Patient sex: F
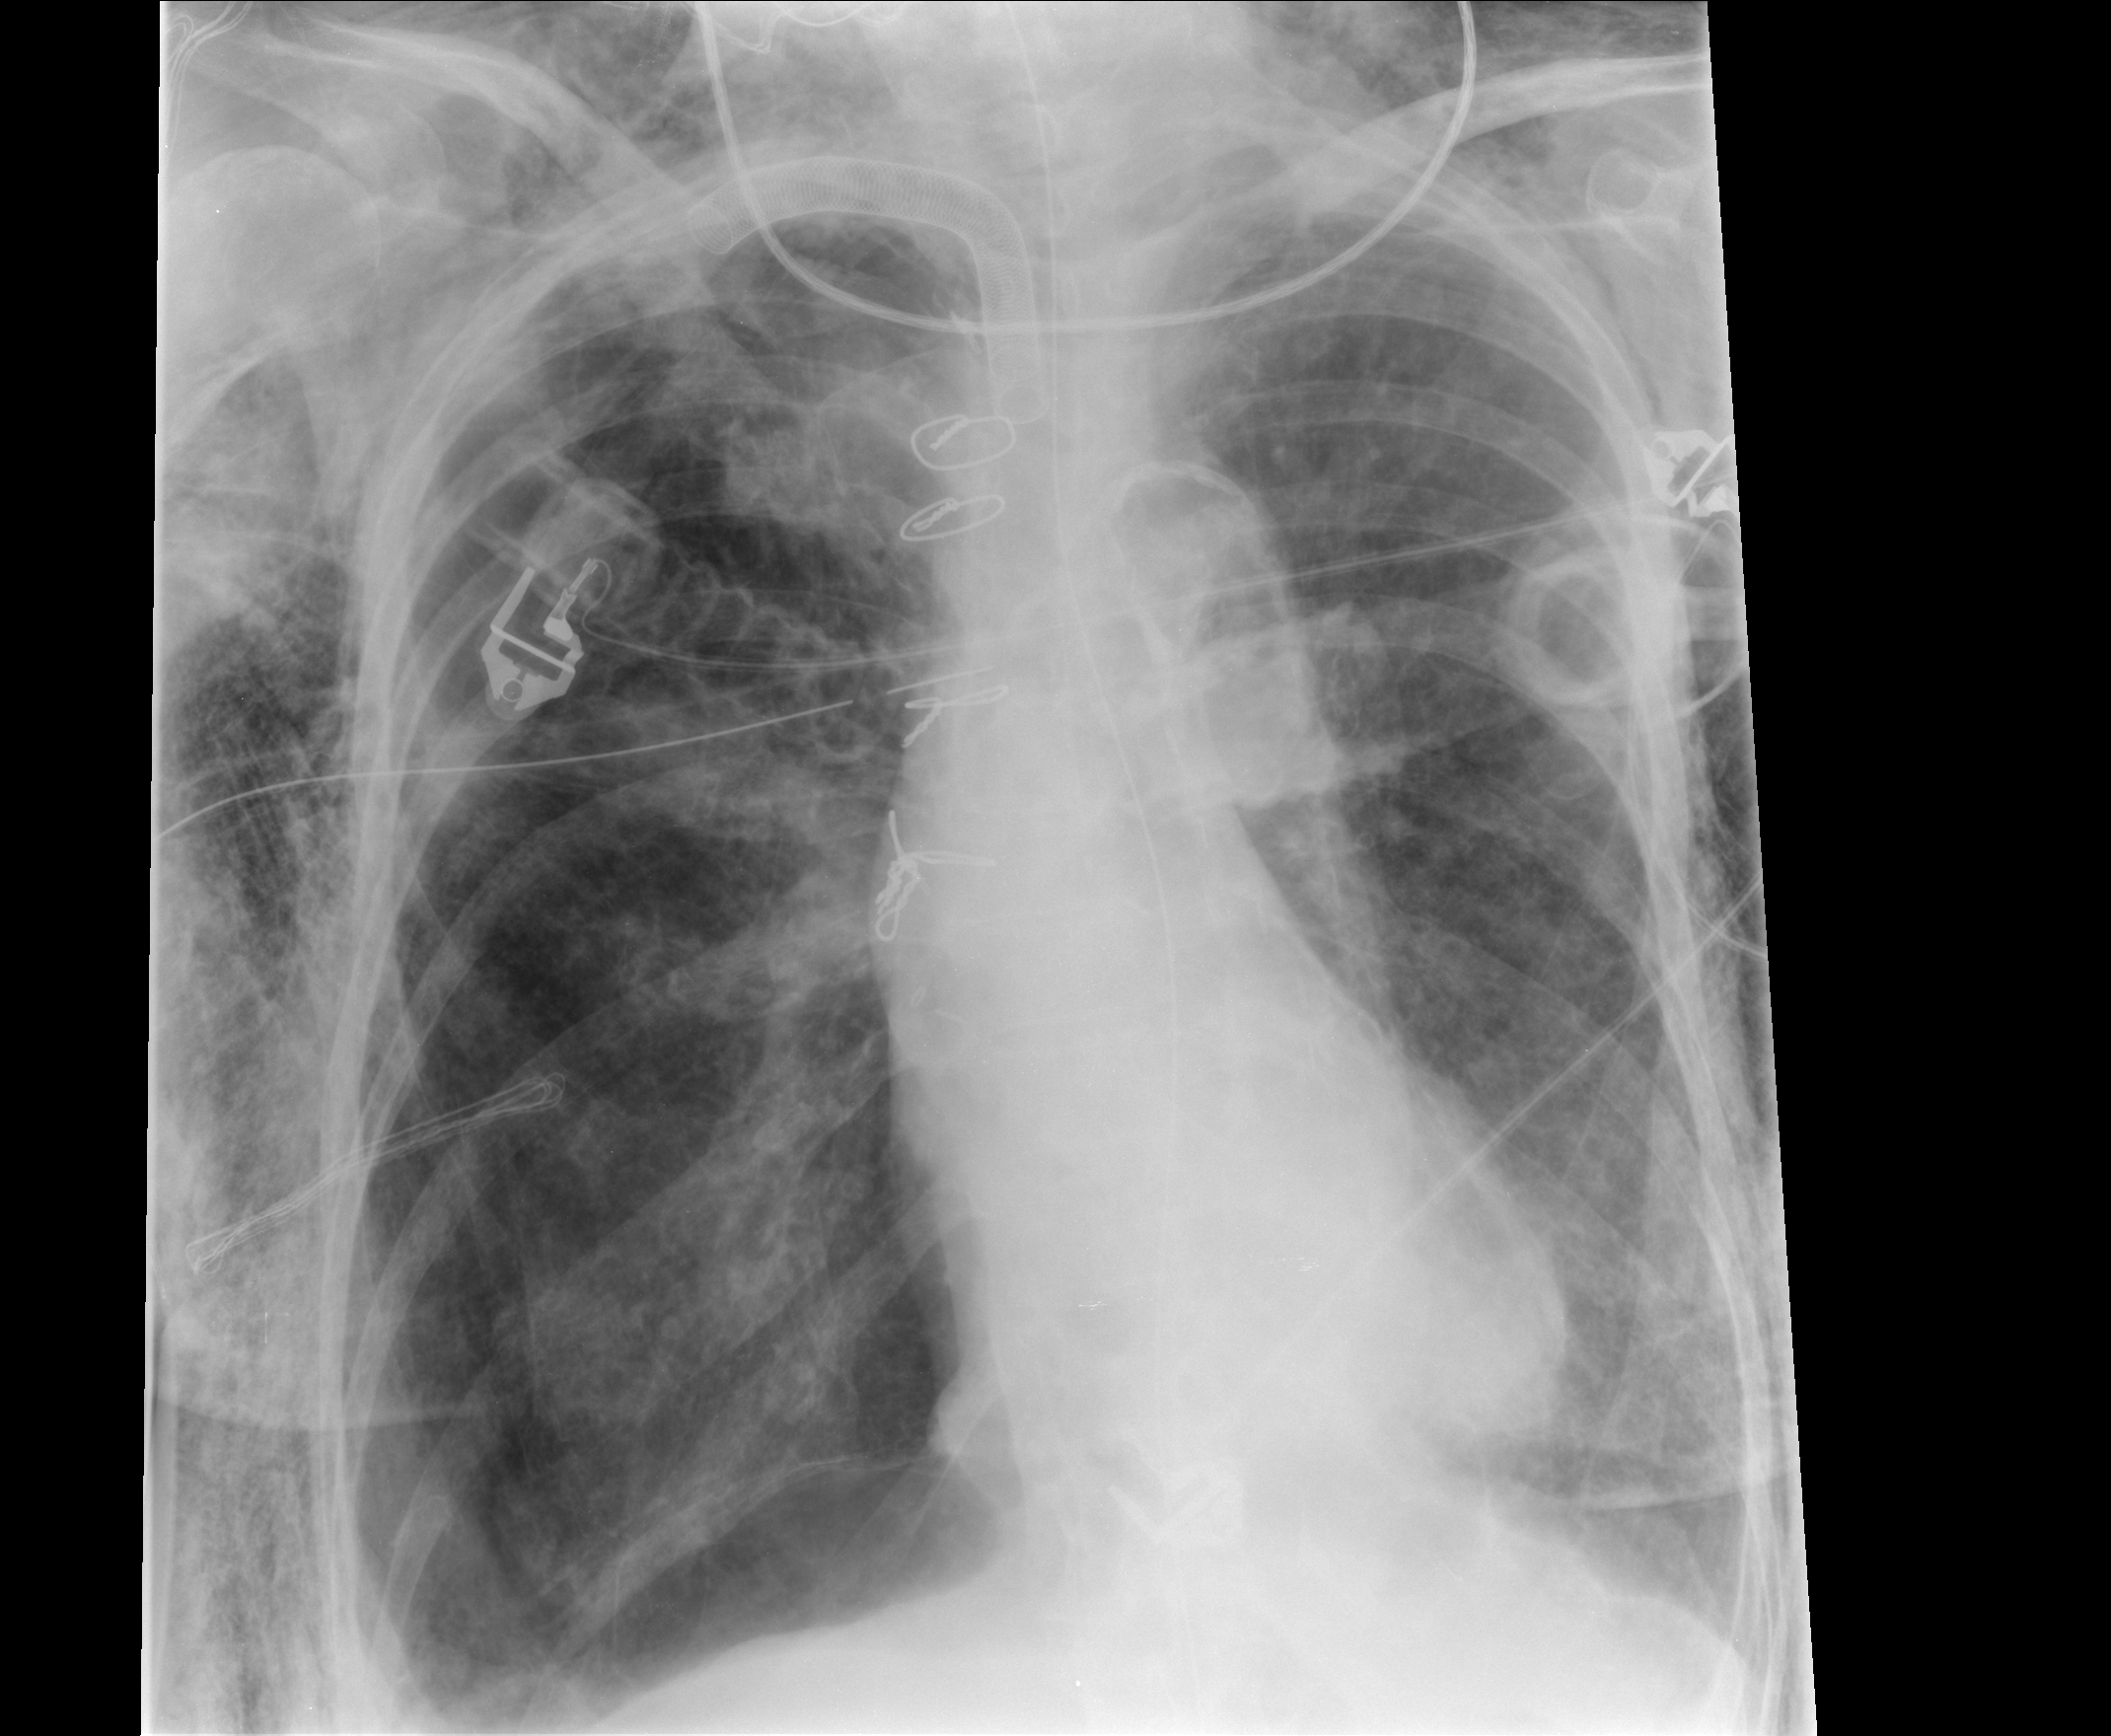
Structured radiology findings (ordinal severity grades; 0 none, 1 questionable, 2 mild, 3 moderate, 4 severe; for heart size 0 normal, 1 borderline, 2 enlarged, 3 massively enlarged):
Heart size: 0
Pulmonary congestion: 1
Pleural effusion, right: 0
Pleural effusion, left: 0
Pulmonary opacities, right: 1
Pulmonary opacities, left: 0
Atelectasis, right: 1
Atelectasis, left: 1